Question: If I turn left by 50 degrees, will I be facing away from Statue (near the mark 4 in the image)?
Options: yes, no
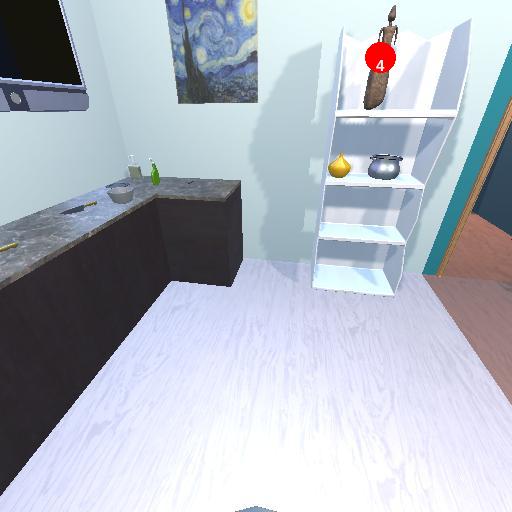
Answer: yes